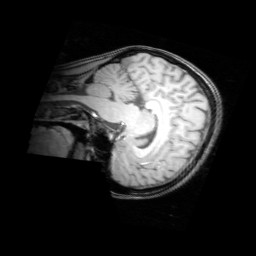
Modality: T1w
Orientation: sagittal
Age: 19
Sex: female
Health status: healthy
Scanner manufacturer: philips
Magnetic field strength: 3 T
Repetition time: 0.012 s
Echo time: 0.0037 s